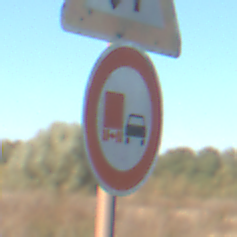
Verkehrszeichen: UeberholverbotKraftfahrzeuge
Zusatzzeichen oben: Gegenverkehr
Umgebung: Outdoor, Nature
Tageszeit: MorningAfternoon
Wetter: Clear
Licht: Natural
Jahreszeit: Autumn
Kontrast: HighContrast